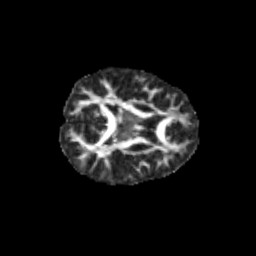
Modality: FA
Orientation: axial
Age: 12
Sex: female
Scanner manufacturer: siemens
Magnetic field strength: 3 T
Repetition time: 3.8 s
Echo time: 0.07 s